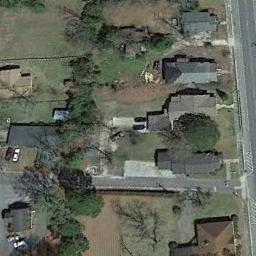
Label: medium_residential